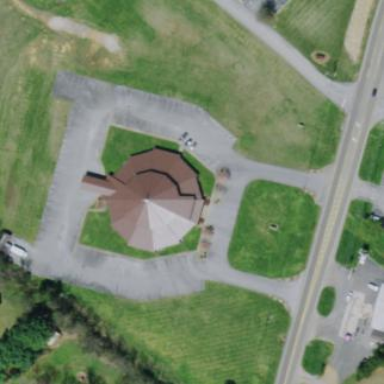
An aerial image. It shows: Church which is place of worship.